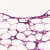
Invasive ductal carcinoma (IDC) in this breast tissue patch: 0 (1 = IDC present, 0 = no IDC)